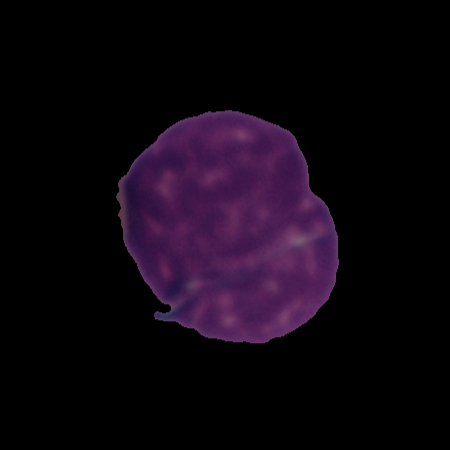
Label: cancer